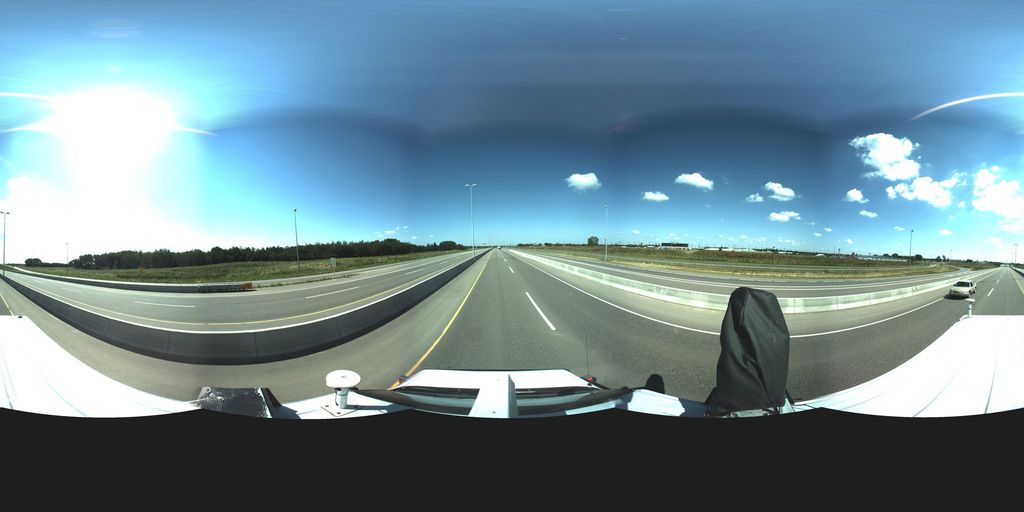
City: saskatoon